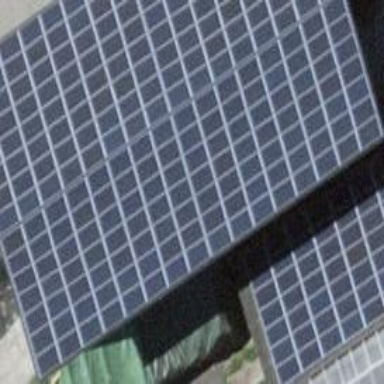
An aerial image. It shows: Solar power generator with photovoltaic panels.